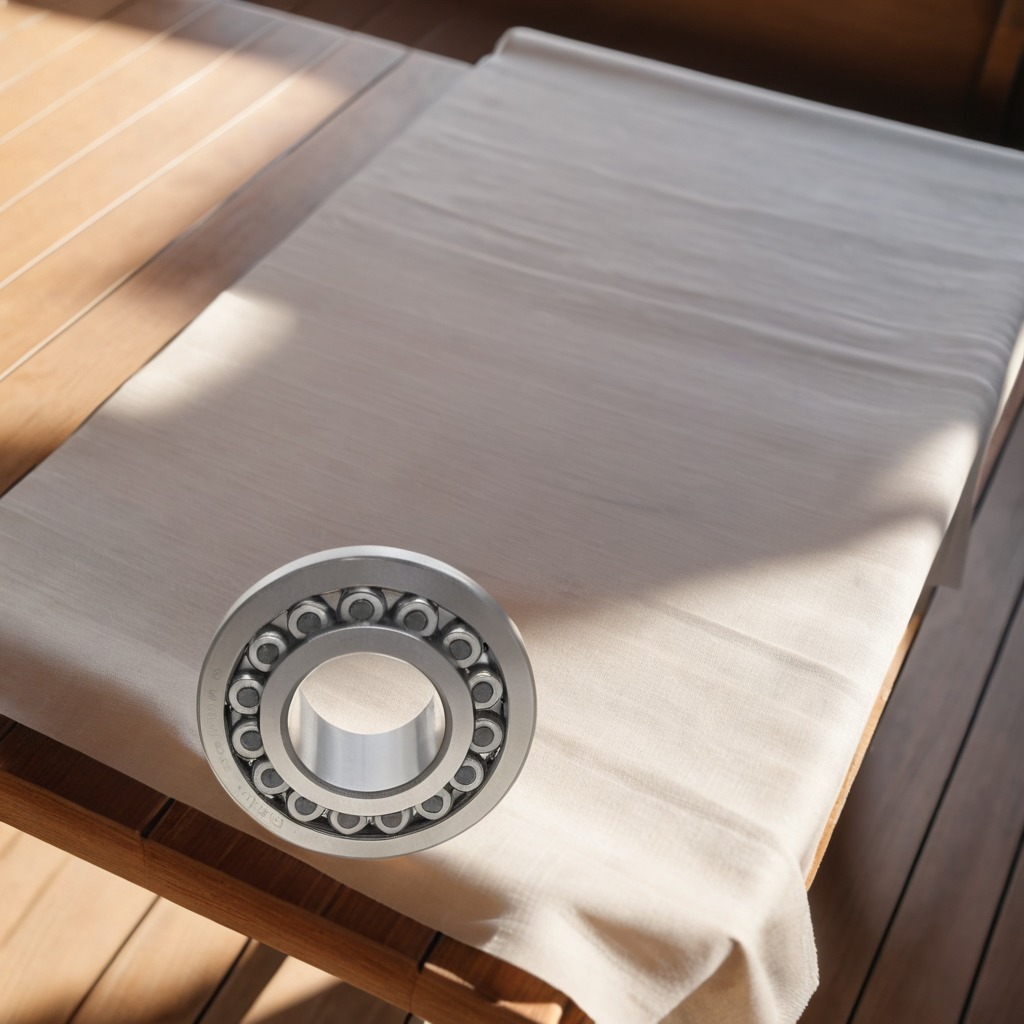
A metal ball bearing is lying on the wooden table.